The plot shows how the frequency content of a bearing vibration signal evolves over time (STFT spectrogram). Diagnose the bearing from this image, choosing from: normal, inner_race, outer_race, ball.
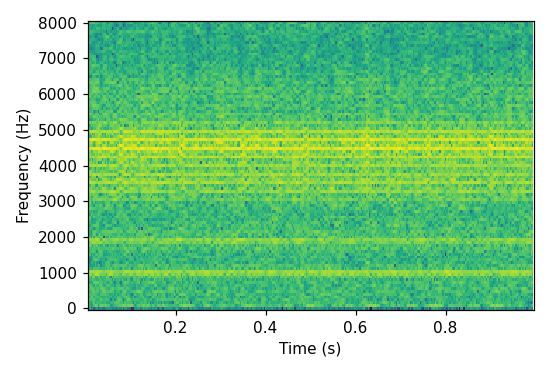
Answer: outer_race